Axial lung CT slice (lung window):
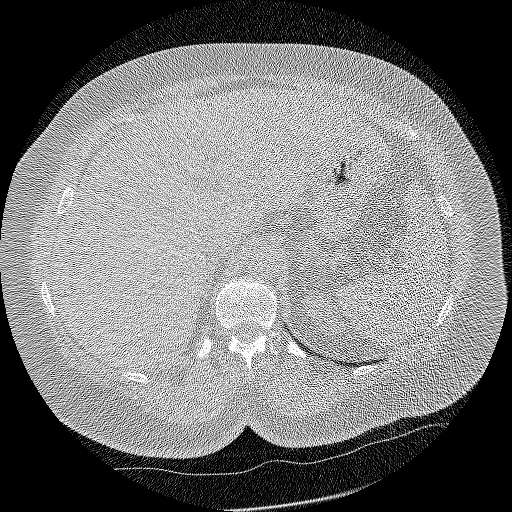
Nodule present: no